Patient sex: F
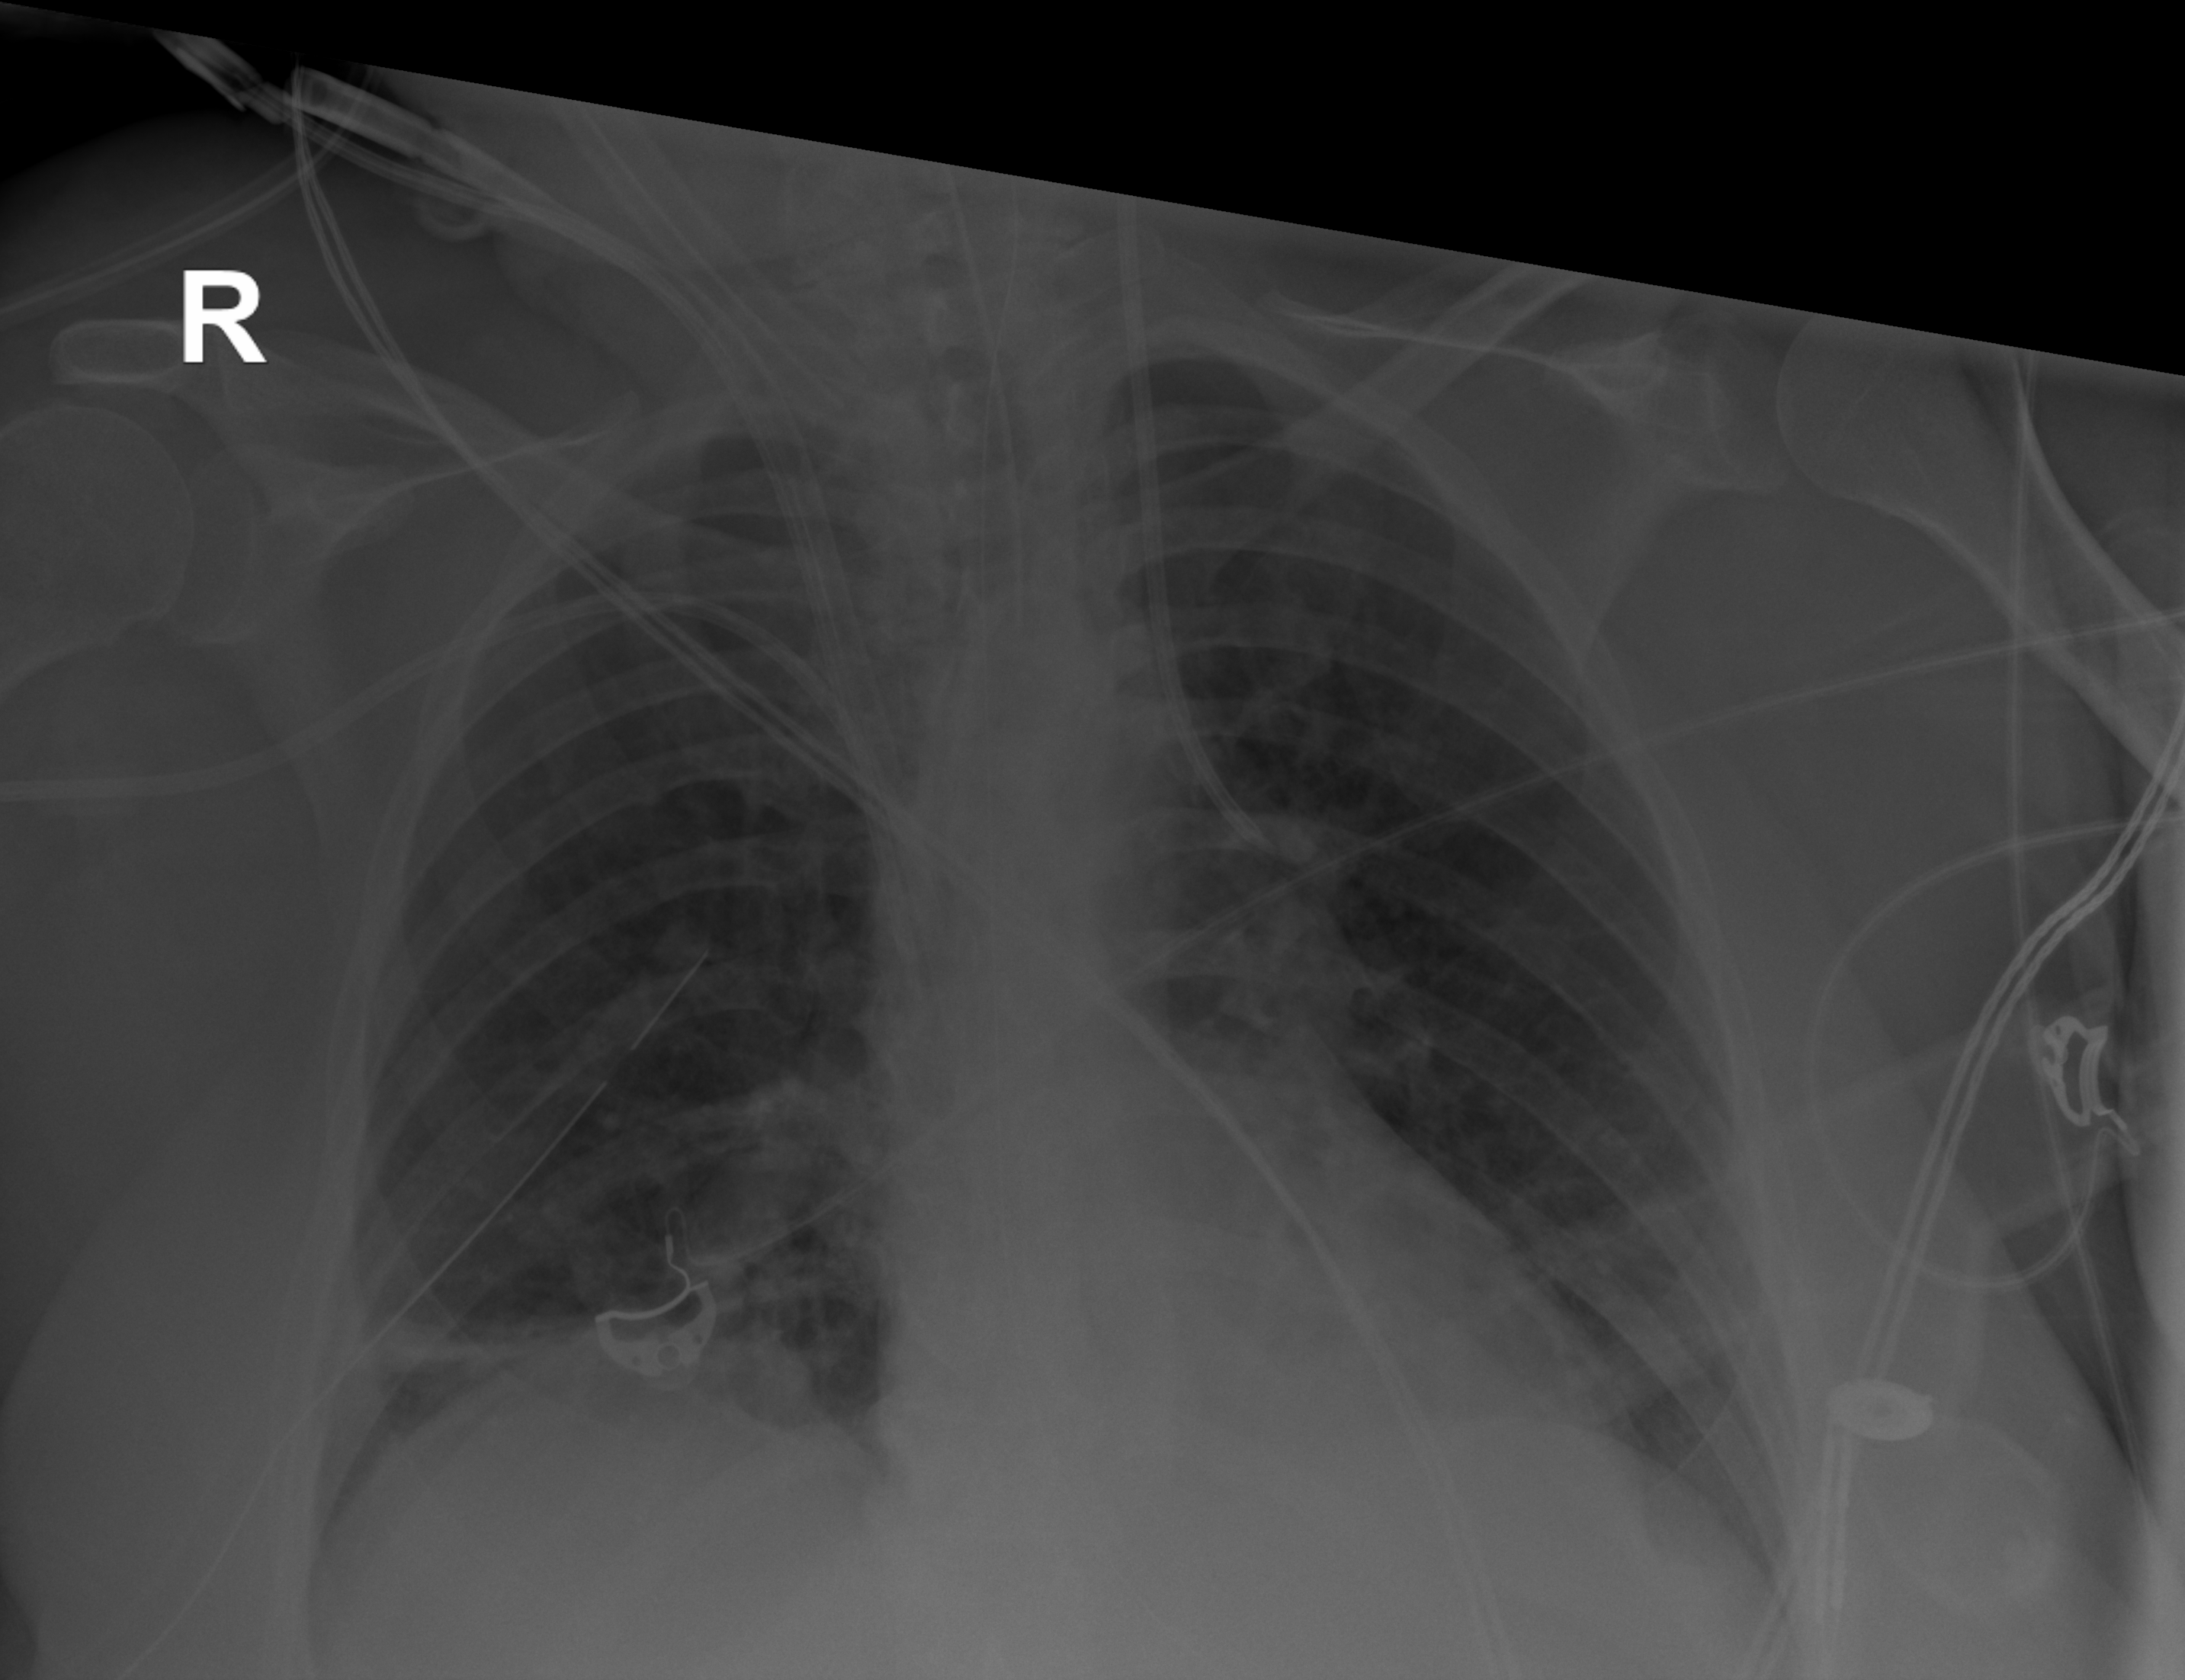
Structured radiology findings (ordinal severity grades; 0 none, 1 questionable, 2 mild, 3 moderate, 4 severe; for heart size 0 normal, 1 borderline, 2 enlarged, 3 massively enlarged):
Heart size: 0
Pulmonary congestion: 0
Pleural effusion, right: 0
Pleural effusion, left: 0
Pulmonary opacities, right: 0
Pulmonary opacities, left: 0
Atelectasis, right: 2
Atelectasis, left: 0